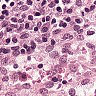
Metastatic tissue present: no